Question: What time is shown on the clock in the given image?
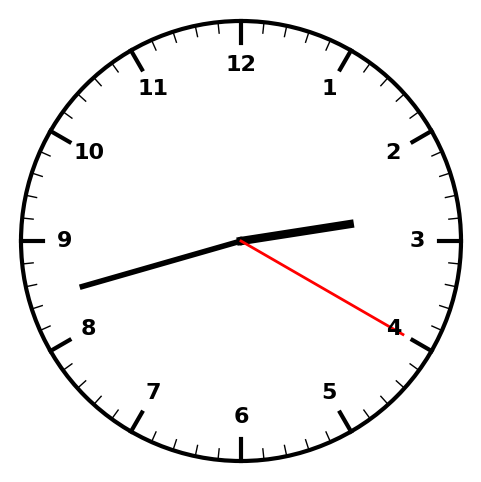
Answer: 02:42:20